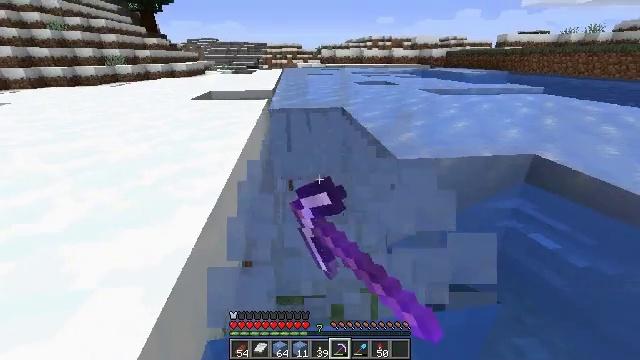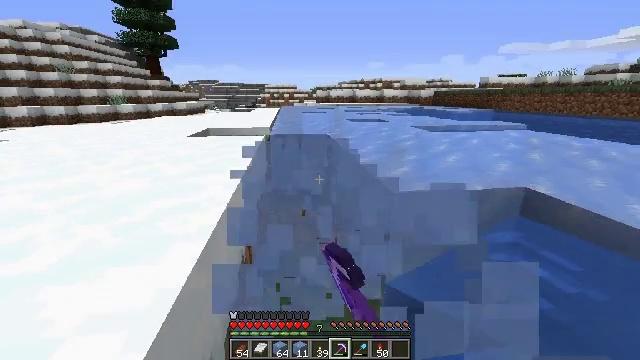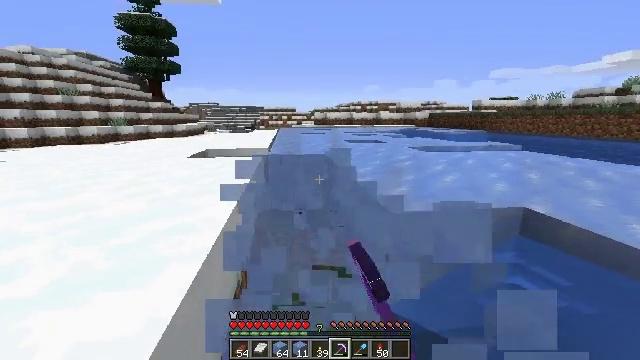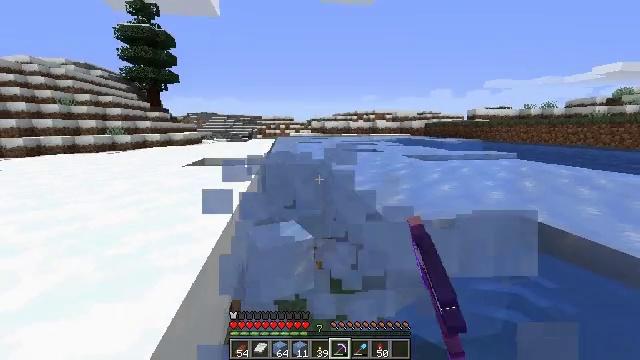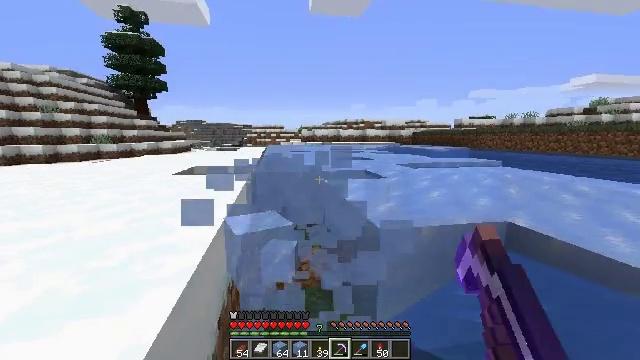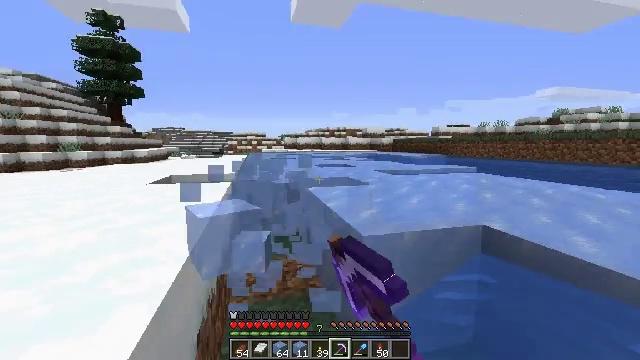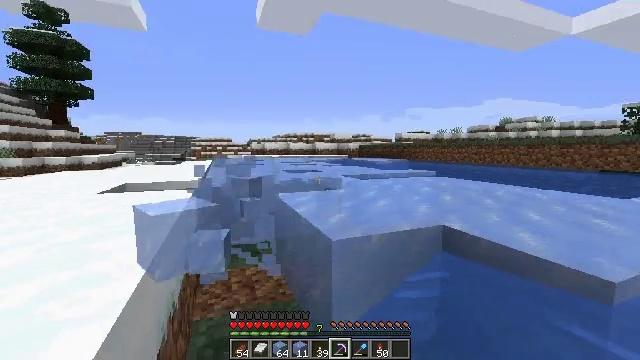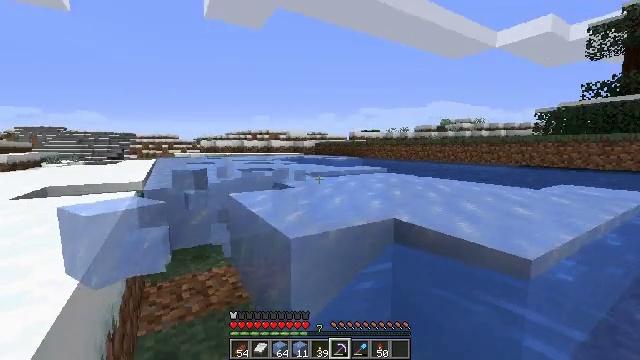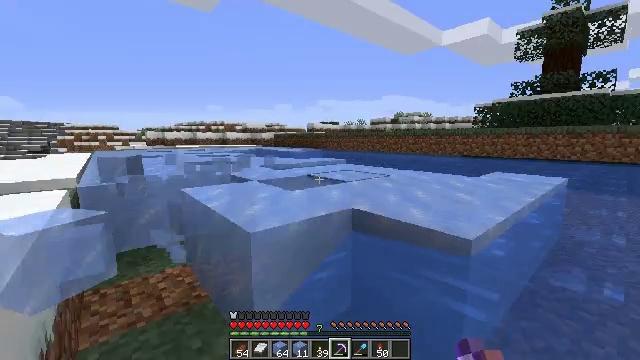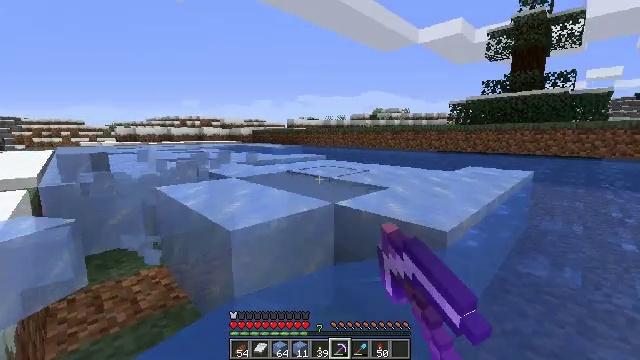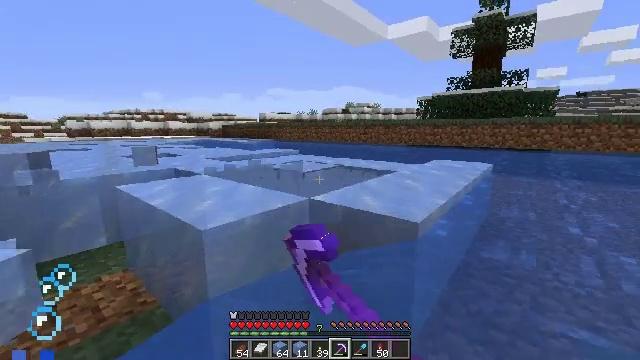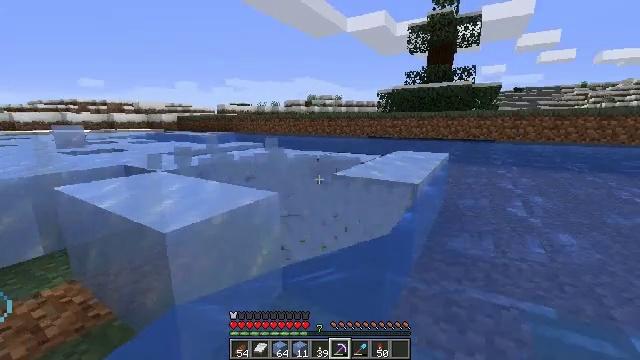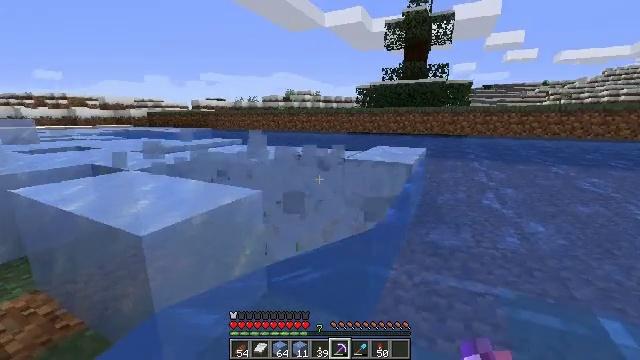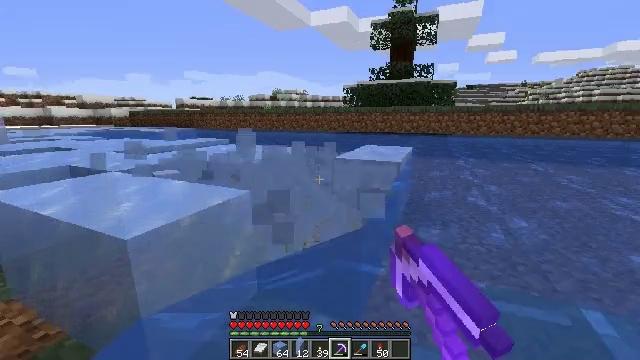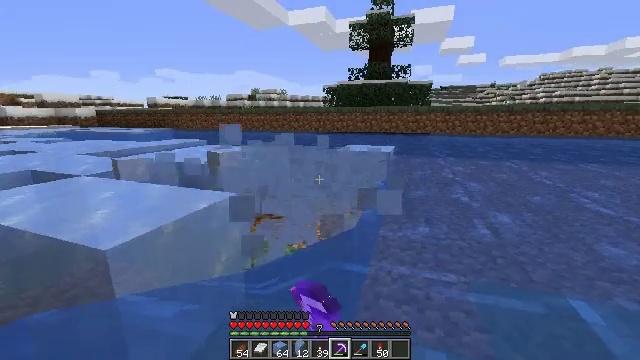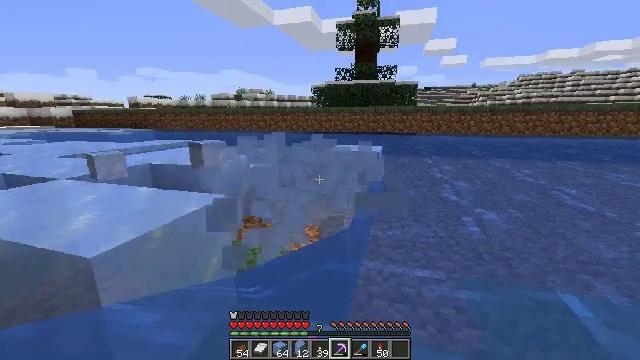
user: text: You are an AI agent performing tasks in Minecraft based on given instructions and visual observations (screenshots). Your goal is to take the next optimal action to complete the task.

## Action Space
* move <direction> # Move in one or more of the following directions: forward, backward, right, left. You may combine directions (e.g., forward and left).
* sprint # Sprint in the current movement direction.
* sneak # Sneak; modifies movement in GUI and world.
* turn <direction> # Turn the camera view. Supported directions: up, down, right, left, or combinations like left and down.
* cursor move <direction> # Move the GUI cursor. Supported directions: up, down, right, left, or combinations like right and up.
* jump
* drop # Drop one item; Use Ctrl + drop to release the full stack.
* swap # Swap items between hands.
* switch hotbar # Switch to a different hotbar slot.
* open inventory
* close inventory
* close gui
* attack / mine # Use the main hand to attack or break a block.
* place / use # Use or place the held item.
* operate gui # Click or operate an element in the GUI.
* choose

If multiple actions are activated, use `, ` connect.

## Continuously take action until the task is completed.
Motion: motion action
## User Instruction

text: Harvest the ice from frozen areas.
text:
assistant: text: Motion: turn right and up, attack / mine
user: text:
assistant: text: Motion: turn up, attack / mine
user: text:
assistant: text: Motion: turn up, attack / mine
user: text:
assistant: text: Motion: turn right and up, attack / mine
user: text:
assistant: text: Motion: turn right and up, attack / mine
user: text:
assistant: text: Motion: turn right and up, attack / mine
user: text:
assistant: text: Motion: turn right, attack / mine
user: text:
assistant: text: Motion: turn right and down, attack / mine
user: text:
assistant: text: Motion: turn right, attack / mine
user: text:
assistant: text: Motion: turn right and down, attack / mine
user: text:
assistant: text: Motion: turn right and down, attack / mine
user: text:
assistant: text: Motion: turn right, attack / mine
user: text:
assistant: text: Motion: turn right, attack / mine
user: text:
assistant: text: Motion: turn right, attack / mine
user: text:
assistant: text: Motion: turn right, attack / mine
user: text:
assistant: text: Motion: turn right, attack / mine
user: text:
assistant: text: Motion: turn right, attack / mine
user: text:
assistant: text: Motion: attack / mine
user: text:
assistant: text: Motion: attack / mine
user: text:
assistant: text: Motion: turn right, attack / mine
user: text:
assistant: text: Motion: turn up, attack / mine
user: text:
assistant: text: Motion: turn up, attack / mine
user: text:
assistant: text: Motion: turn left, attack / mine
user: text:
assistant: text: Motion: attack / mine
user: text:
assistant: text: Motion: attack / mine
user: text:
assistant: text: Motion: attack / mine
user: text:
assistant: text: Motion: turn left and down, attack / mine
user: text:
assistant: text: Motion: turn left and down, attack / mine
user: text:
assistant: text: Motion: turn left, attack / mine
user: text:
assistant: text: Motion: turn right, attack / mine